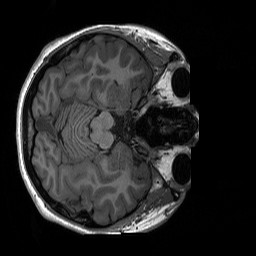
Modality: T1w
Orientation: axial
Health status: ill
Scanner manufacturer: siemens
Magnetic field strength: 3 T
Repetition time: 2.3 s
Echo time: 0.00226 s